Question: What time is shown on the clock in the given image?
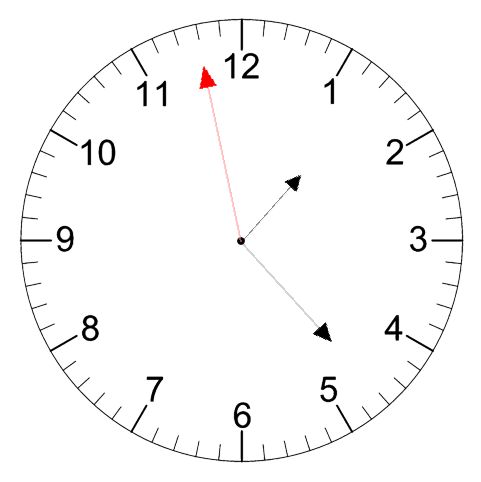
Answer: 01:22:58